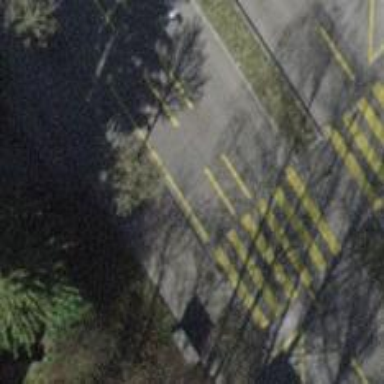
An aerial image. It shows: Avenue lined with trees.